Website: crate-barrel
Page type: account-selection
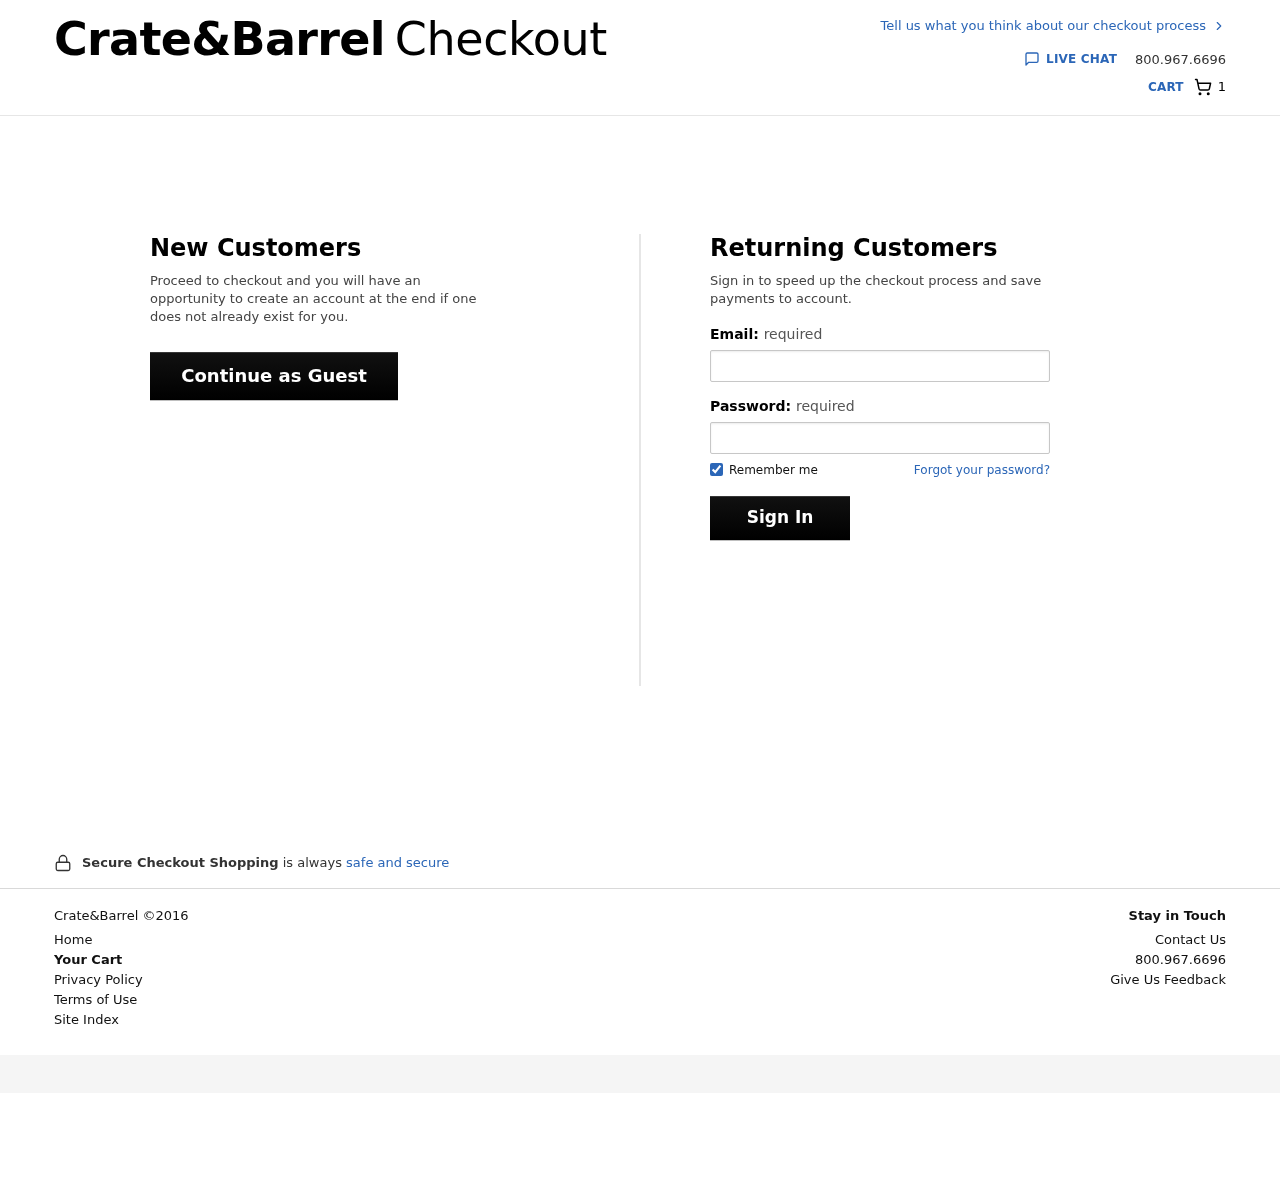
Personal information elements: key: PII_EMAIL
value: kristin_peterson@hotmail.com
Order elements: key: ORDER_NUM_ITEMS
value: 1